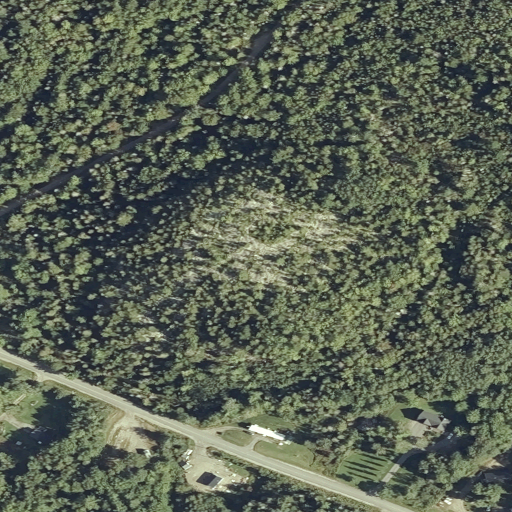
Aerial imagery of mountain in Maine named High Hill containing mixed forest, evergreen forest, deciduous forest, open development, low intensity development, medium intensity development, barren land, and pasture